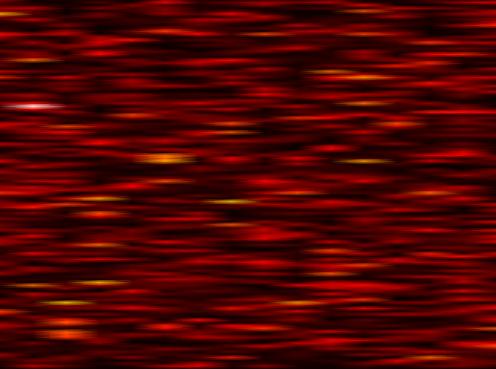
Label: FBMC